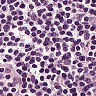
Metastatic tissue present: no